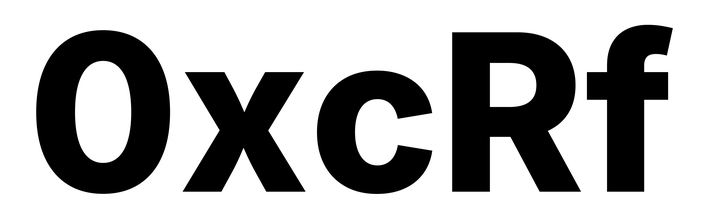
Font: Inter_ExtraBold